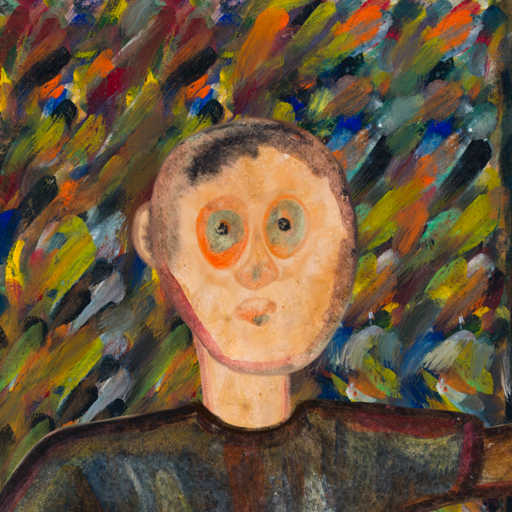
Background: An_Impression, Head And Neck Front: Childish, Face Front: Childish, Bust: Mosgoul, Hair Front: Blank, Head Accessory: Blank, Second Necklace: Blank, Necklace: Blank, Baby: Blank